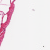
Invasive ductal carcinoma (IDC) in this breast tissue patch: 0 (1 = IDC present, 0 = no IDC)